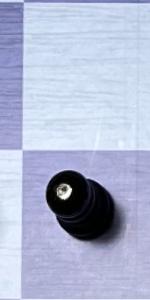
Label: Pawn_Black